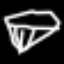
Label: diamond